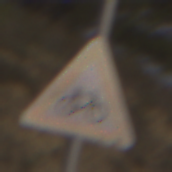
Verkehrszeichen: RadverkehrLinks
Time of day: Dawn
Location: Outdoor (RoadRail)
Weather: Clear
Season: NotSpecified
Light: Natural